Question: I'm trying to train a neural network using nprtool and also manually, calling newpr and train methods. :

Using nprtool there is no problem, but when I call to the automatically generated M-file, the output is:
'''
??? Error using ==> network.train at 145
Targets are incorrectly sized for network.
Matrix must have 24 columns.
Error in ==> create_pr_net at 29
[net,tr] = train(net,inputs,targets);
'''
My inputs are 140x24, and my targets are 140x3.
The generated code by Matlab is:
'''
function net = create_pr_net(inputs,targets)
%CREATE_PR_NET Creates and trains a pattern recognition neural network.
%
% NET = CREATE_PR_NET(INPUTS,TARGETS) takes these arguments:
% INPUTS - RxQ matrix of Q R-element input samples
% TARGETS - SxQ matrix of Q S-element associated target samples, where
% each column contains a single 1, with all other elements set to 0.
% and returns these results:
% NET - The trained neural network
%
% For example, to solve the Iris dataset problem with this function:
%
% load iris_dataset
% net = create_pr_net(irisInputs,irisTargets);
% irisOutputs = sim(net,irisInputs);
%
% To reproduce the results you obtained in NPRTOOL:
%
% net = create_pr_net(inputs,targets);
% Create Network
numHiddenNeurons = 2000; % Adjust as desired
net = newpr(inputs,targets,numHiddenNeurons);
net.divideParam.trainRatio = 90/100; % Adjust as desired
net.divideParam.valRatio = 5/100; % Adjust as desired
net.divideParam.testRatio = 5/100; % Adjust as desired
% Train and Apply Network
[net,tr] = train(net,inputs,targets);
outputs = sim(net,inputs);
% Plot
plotperf(tr)
plotconfusion(targets,outputs)
'''
I am using Matlab R2010a.
Thanks.
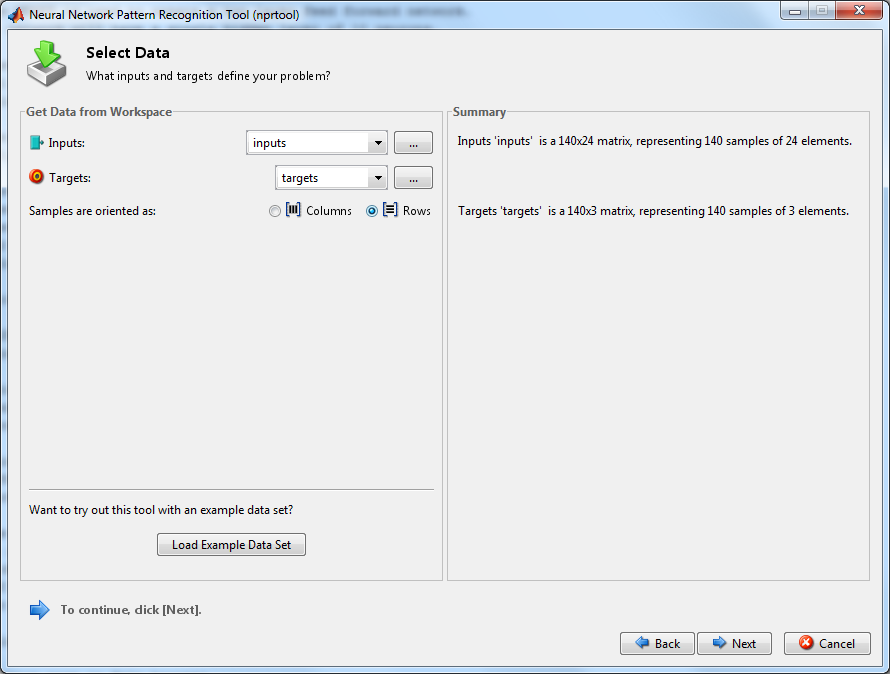
Answer: As mentioned in Matlab help file:
INPUTS - RxQ matrix of Q R-element input samples
TARGETS - SxQ matrix of Q S-element associated target samples
You probably need a of input and target matrix, before calling the Matlab train function manually.
'Input = Input';' and
'Taget = Target';'